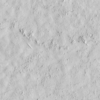
Label: not_dusty